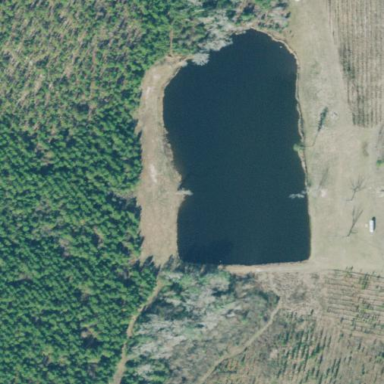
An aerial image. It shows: Reservoir of water.